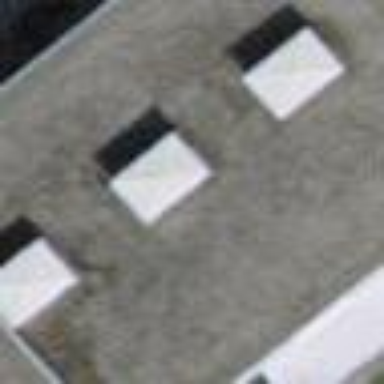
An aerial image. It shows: Flat roof terrace building.